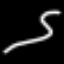
Label: squiggle